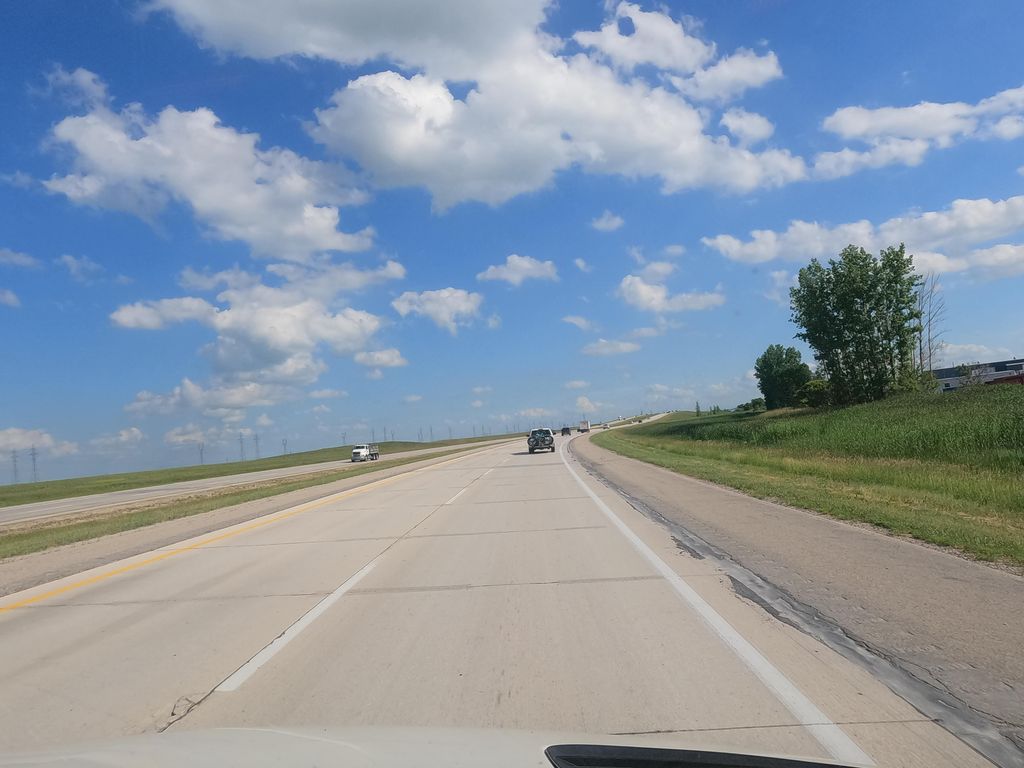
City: winnipeg